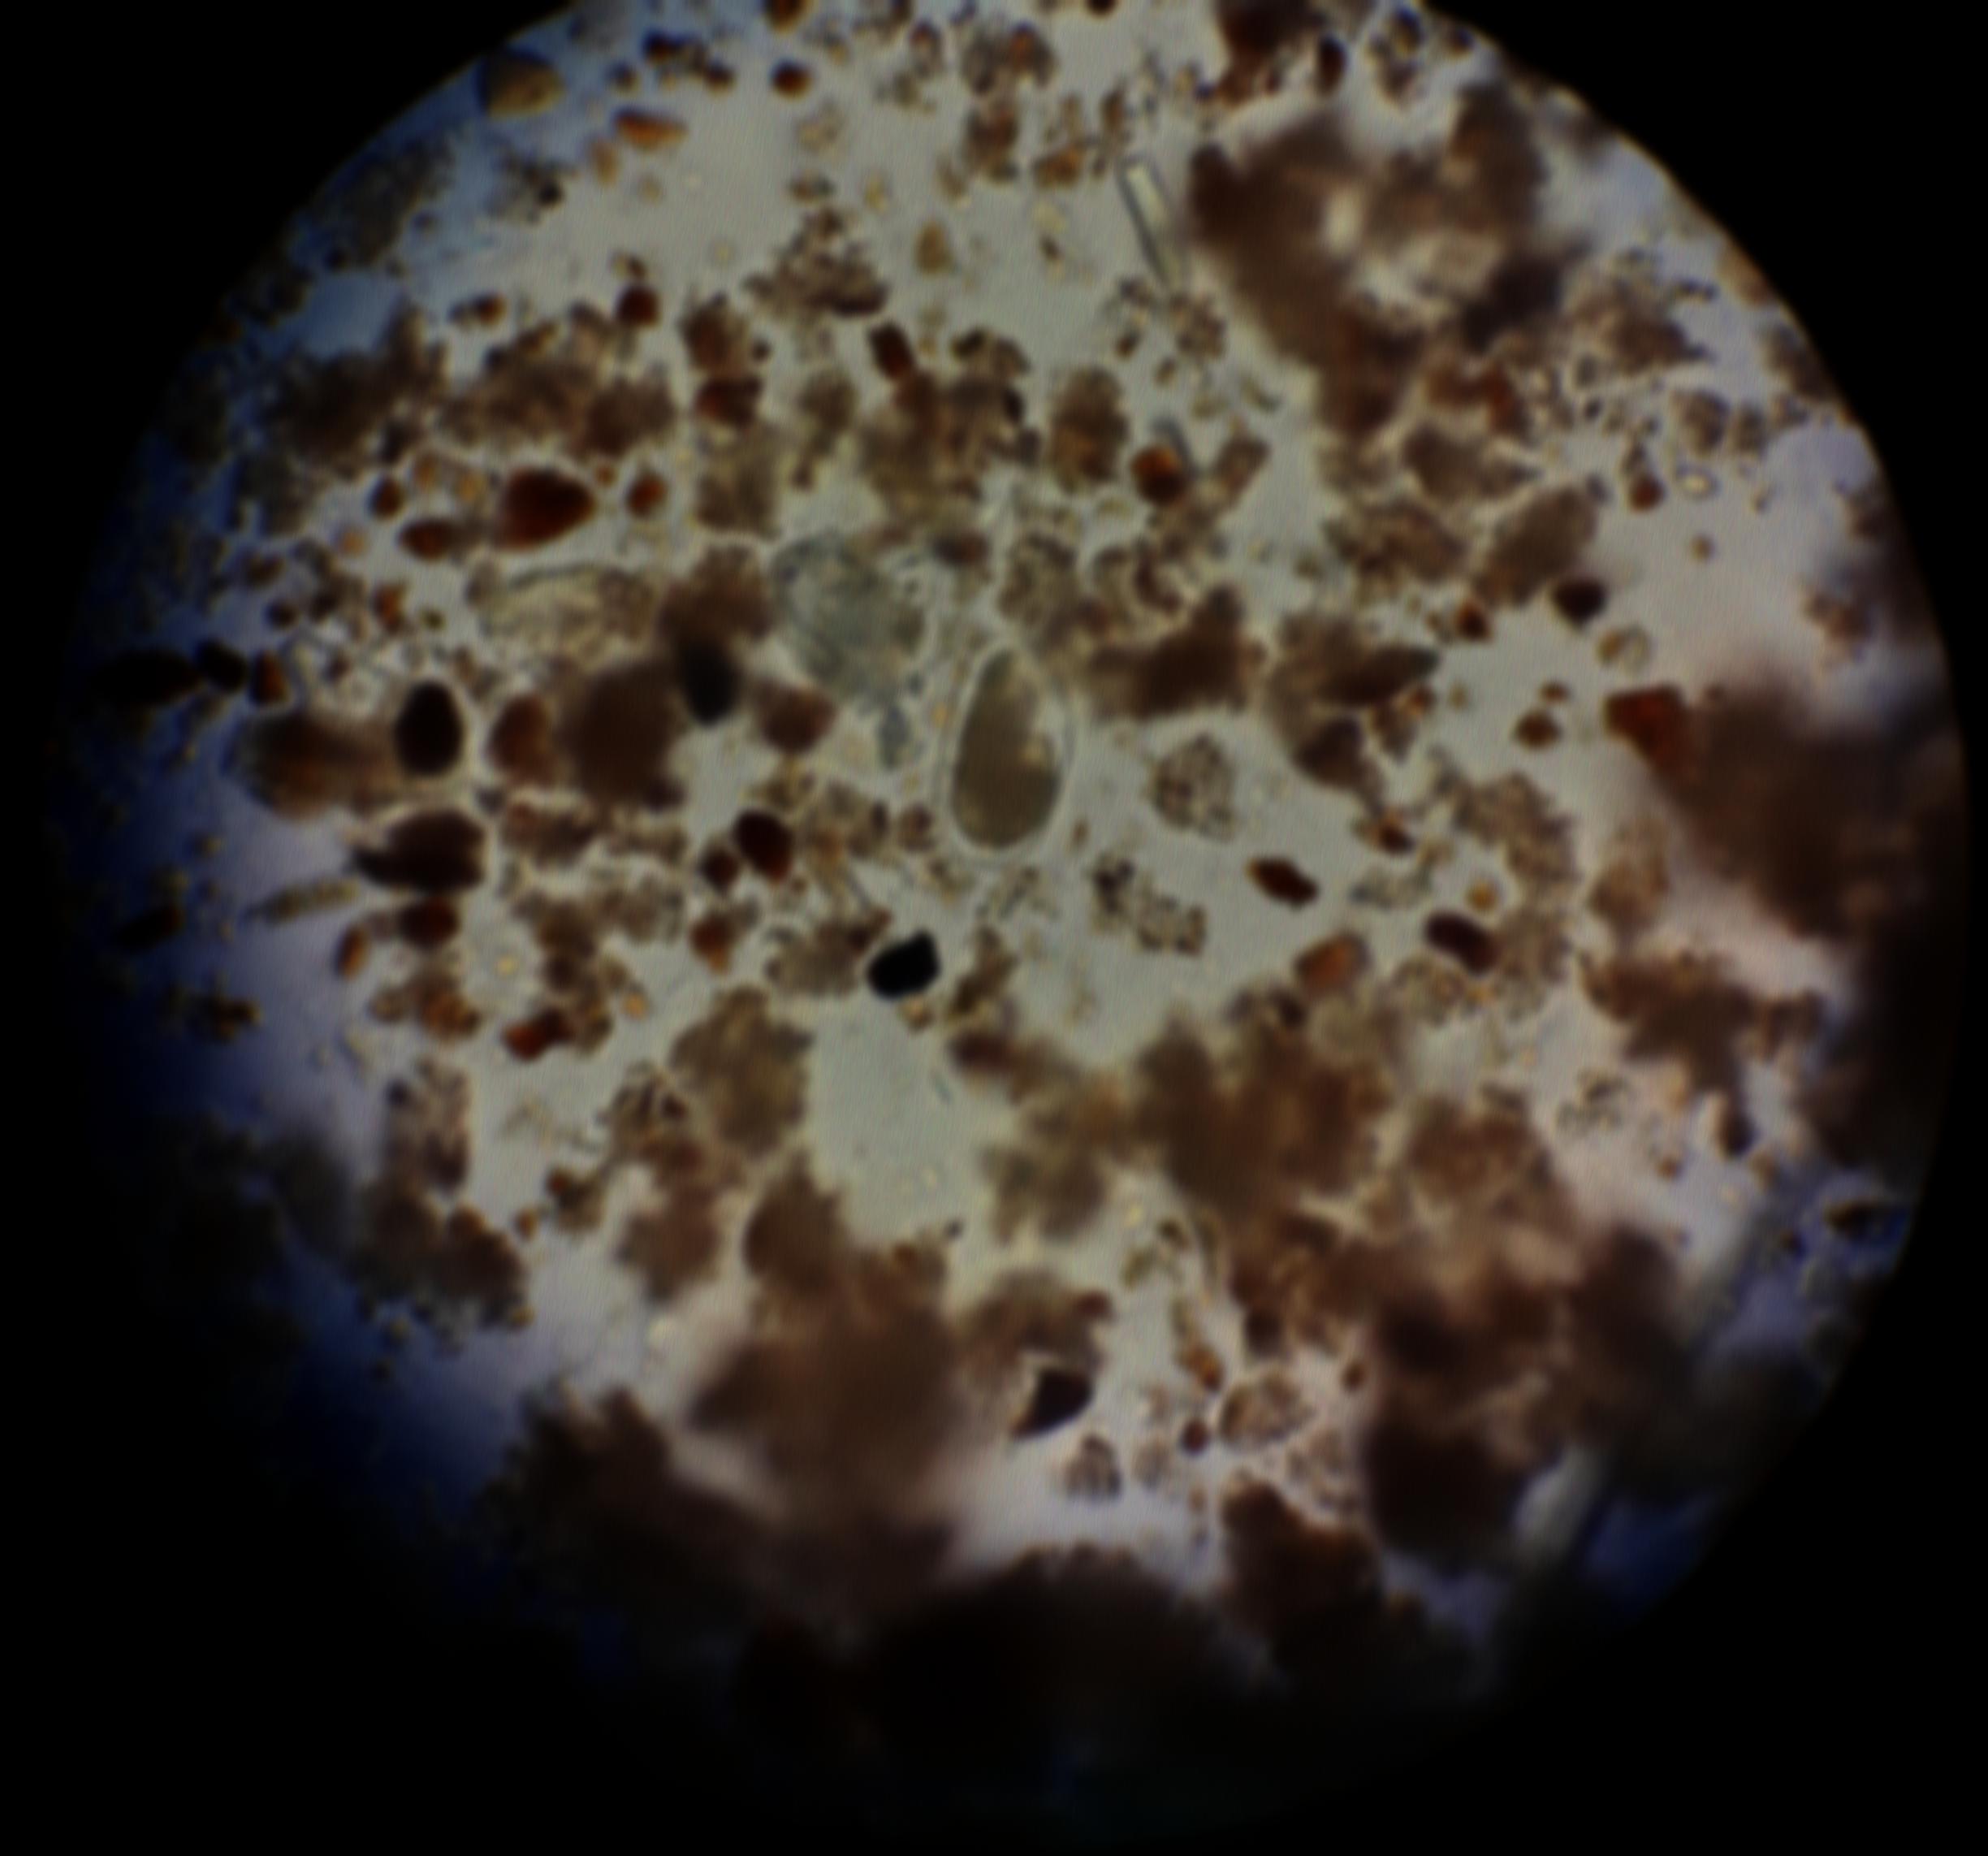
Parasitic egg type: Hookworm egg